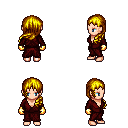
a pixel art fantasy rpg character, female body template, human, light skin, red robe, teal pants, blonde left-swept hairstyle, gold gloves, four views (front, back, left, right), 2x2 character sprite sheet, small pixel art, hard edges, no anti-aliasing